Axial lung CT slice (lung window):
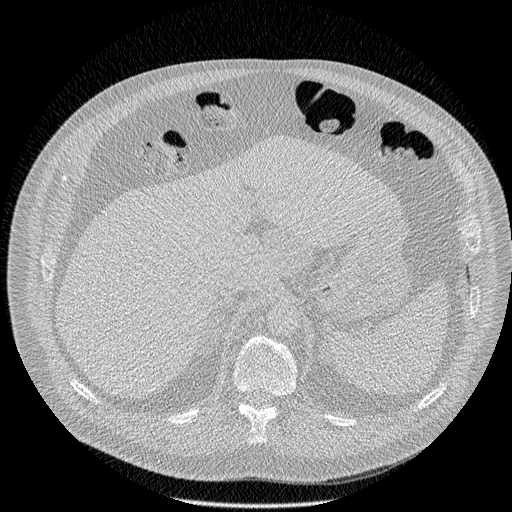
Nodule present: no